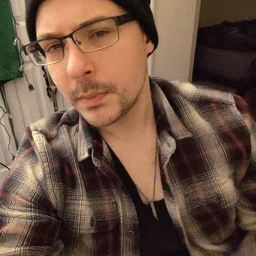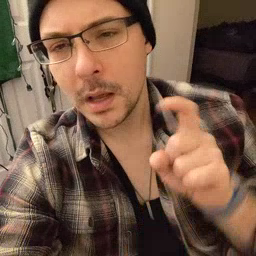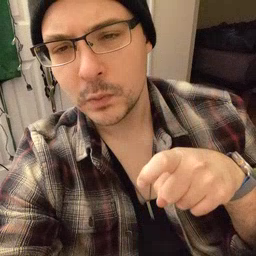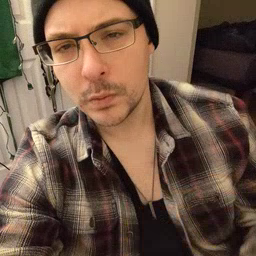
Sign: haveto